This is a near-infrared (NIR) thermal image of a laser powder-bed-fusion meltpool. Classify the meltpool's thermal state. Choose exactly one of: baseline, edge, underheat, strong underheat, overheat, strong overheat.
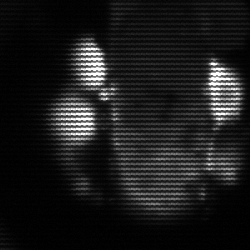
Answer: strong underheat